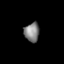
Tissue: prostate
Cell type: T cells
Senescence score: 0.8386
Nuclear area (px): 286
Mean DAPI intensity: 127.441